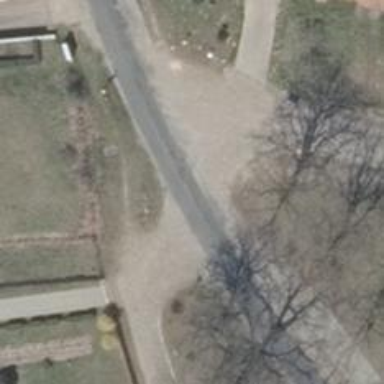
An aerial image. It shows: Secondary road with asphalt surface and no sidewalks.